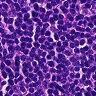
Metastatic tissue present: no